Field crop: maize
Growth stage: 2
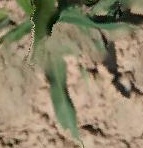
Species: maize